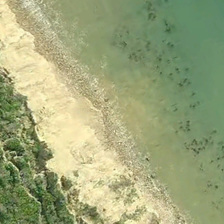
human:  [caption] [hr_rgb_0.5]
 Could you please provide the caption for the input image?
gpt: the coast between some trees and many stones in the sea .

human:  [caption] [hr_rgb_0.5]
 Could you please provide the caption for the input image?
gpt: seaweeds are in the water and woods are on the beach .

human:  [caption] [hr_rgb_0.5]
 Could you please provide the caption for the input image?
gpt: some plants grow in the sea while others grow on the beach .

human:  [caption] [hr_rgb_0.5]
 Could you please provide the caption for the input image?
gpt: some plants grow in the sea while others grow on the beach .

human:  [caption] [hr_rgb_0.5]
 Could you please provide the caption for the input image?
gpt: a yellow beach is between some green trees and a piece of green ocean .